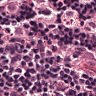
Metastatic tissue present: no